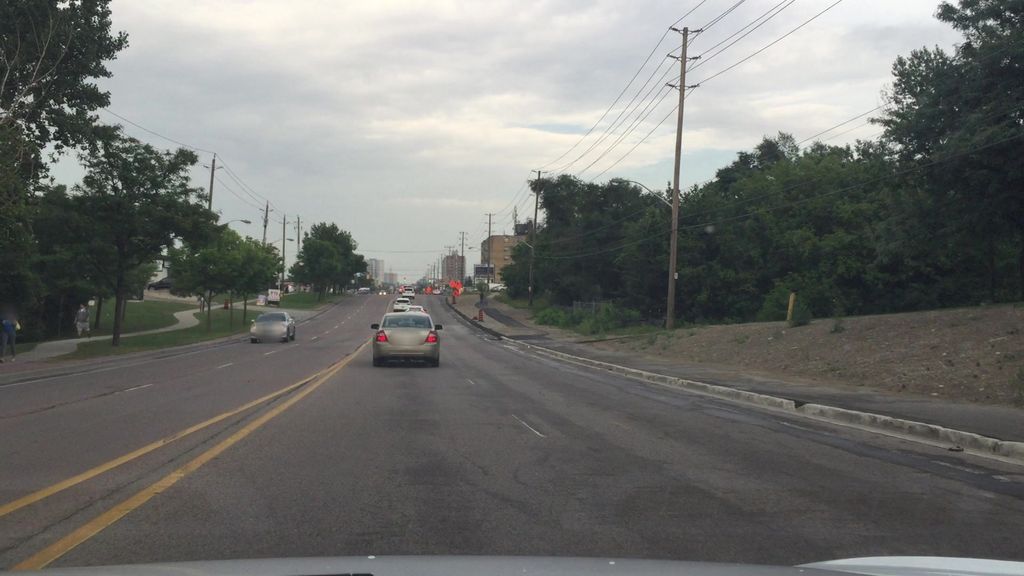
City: toronto